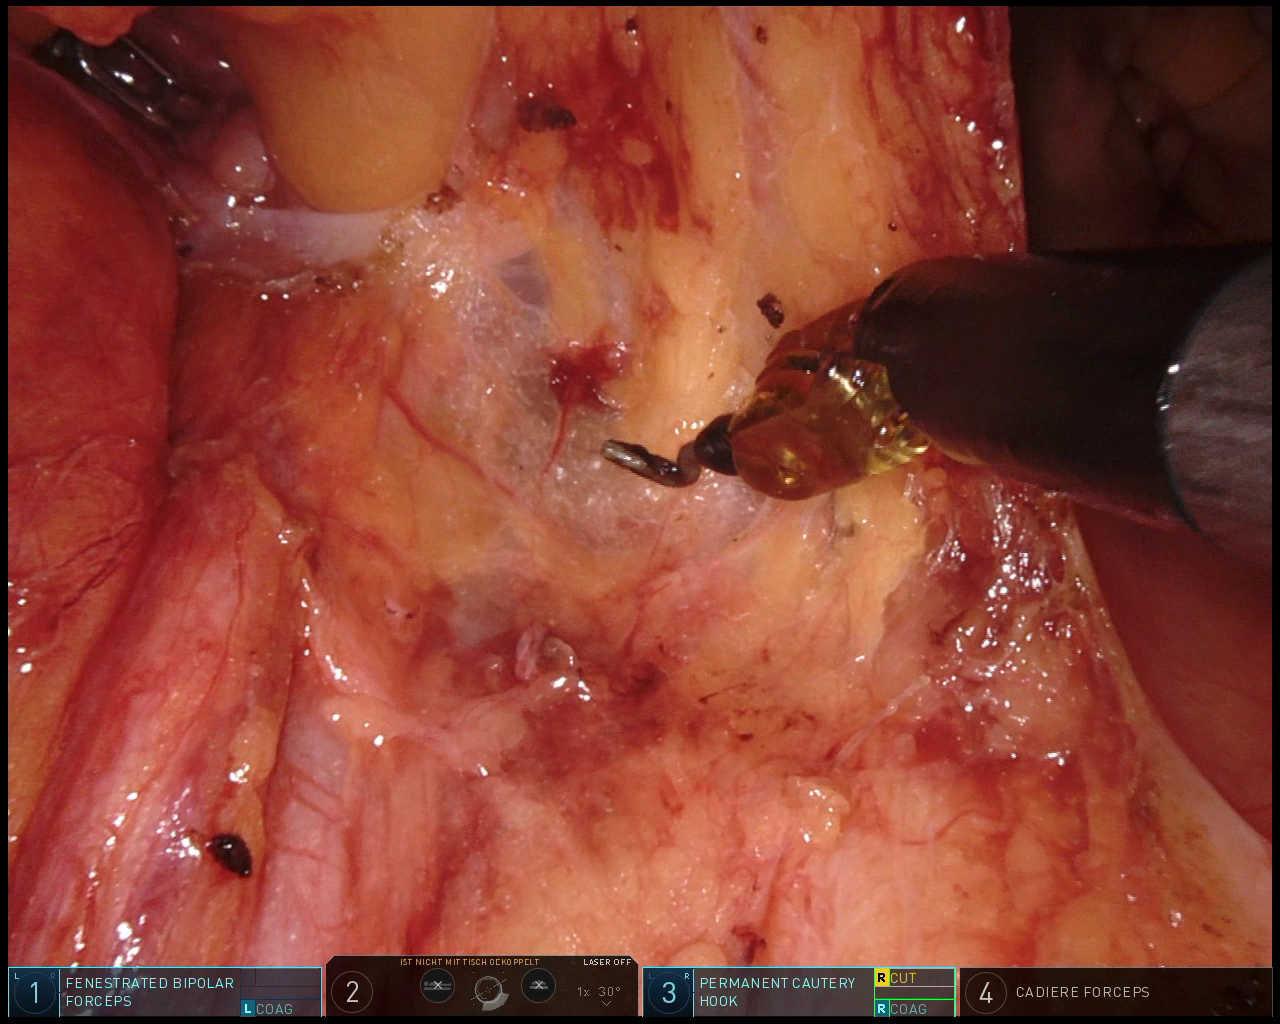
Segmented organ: ureter
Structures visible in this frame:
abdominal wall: no
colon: no
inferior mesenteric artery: no
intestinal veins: no
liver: no
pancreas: no
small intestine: no
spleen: no
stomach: no
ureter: yes
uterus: no
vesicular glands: no